Field crop: maize
Growth stage: 2
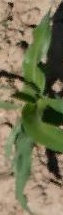
Species: maize